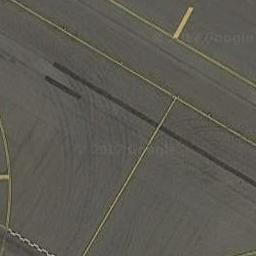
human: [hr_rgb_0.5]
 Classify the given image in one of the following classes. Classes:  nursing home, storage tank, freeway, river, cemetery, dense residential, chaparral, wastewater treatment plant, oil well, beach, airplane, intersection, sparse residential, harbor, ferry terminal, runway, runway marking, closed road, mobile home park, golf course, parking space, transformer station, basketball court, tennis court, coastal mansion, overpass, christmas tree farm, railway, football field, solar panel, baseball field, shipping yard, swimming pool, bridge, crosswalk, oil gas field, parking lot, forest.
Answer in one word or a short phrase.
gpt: runway marking